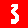
Digit: 3